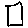
Label: square